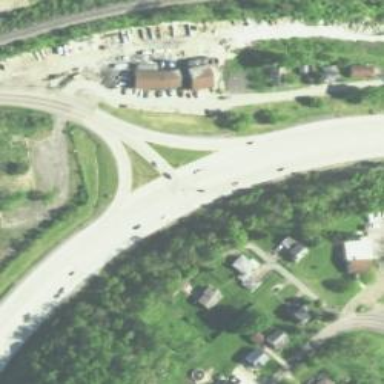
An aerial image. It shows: Trunk link highway.